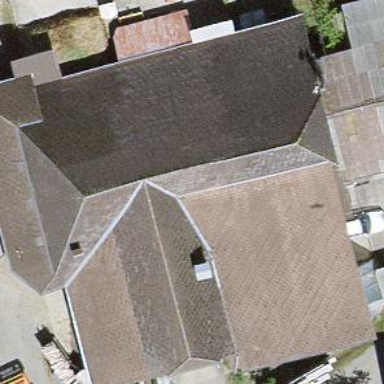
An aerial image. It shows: Rural barn.